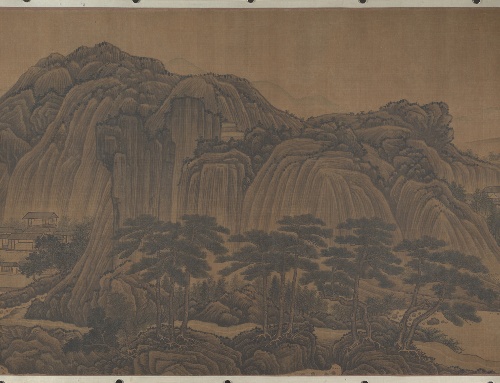
Title: 清   佚名   舊傳顧愷之   會稽山圖   卷|The Hills of Kuaiji
Artist: Unidentified artist|Gu Kaizhi
Artist bio: |344–405
Date: 18th cenury or later
Object type: Handscroll
Classification: Paintings
Medium: Handscroll; ink and color on silk
Culture: China
Period: Ming (1368–1644) or Qing dynasty (1644–1911)
Dimensions: 19 3/8 in. × 23 ft. 4 3/8 in. (49.2 × 712.2 cm)
Department: Asian Art
Credit line: John Stewart Kennedy Fund, 1913
Accession year: 1913
Repository: Metropolitan Museum of Art, New York, NY
Tags: Hills|Landscapes